Aerial crown-view tile of a tropical tree (Barro Colorado Island, Panama), acquired 20240813:
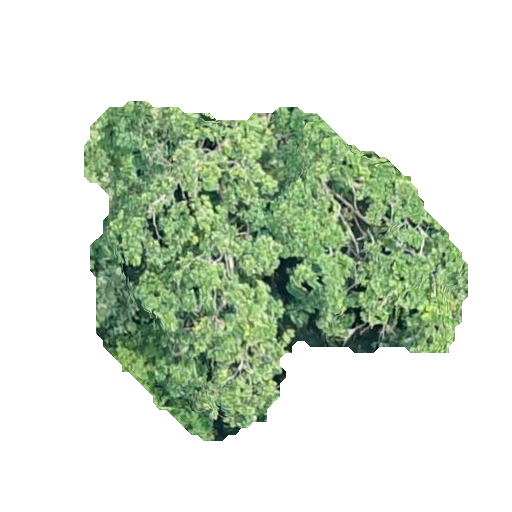
Species: Simarouba amara
GBIF accepted scientific name: Simarouba amara
Crown area: 132.539 m²